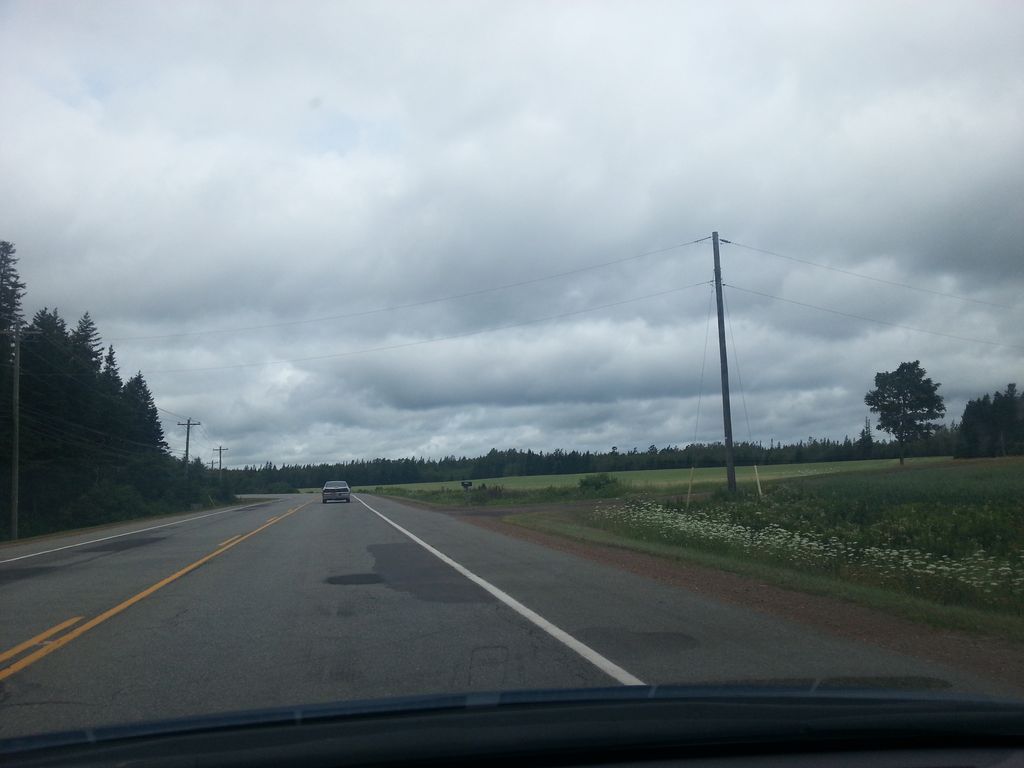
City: charlottetown